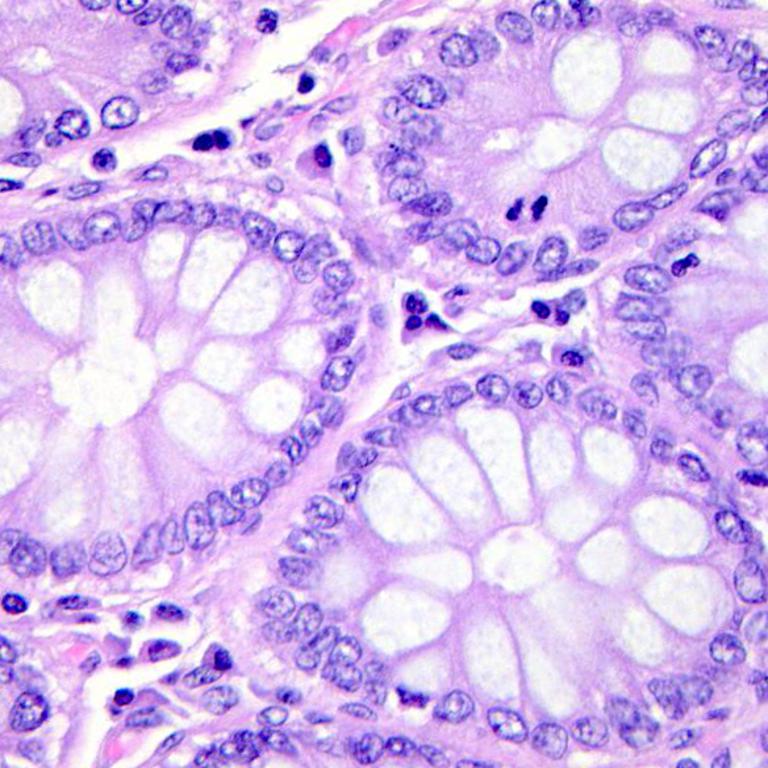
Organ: colon
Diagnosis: benign